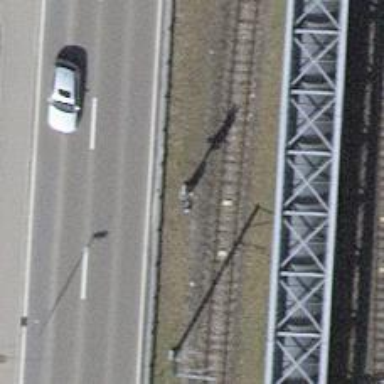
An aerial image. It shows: Railway signal.